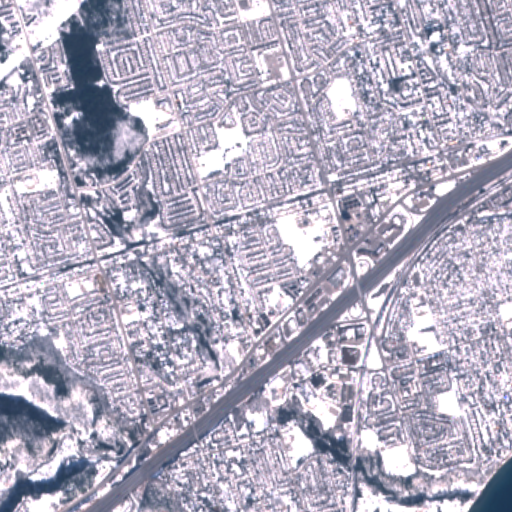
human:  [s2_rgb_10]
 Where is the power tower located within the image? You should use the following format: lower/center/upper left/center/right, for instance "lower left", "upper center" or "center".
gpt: The power tower is located in the upper left of the image.
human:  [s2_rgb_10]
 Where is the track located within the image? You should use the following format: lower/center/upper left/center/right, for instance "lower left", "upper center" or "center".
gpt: The track is located in the center of the image.
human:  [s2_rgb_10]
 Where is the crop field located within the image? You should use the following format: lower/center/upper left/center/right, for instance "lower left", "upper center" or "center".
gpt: There is no crop field in the image.